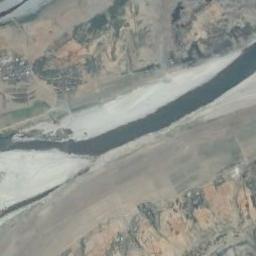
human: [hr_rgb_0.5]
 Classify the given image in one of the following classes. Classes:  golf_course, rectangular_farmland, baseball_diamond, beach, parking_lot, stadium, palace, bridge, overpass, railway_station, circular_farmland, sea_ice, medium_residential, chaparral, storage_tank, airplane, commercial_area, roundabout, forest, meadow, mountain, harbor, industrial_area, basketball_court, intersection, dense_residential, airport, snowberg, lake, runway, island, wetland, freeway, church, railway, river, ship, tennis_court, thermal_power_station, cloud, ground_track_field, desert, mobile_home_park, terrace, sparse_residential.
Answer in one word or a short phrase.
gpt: river